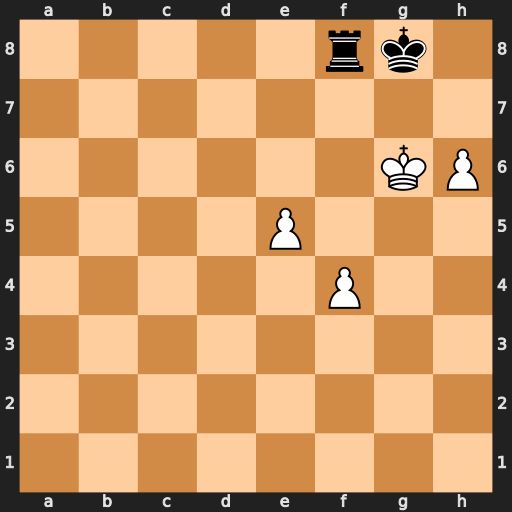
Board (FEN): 5rk1/8/6KP/4P3/5P2/8/8/8
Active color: w
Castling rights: -
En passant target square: -
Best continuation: h7+ Kh8 f5 Rc8 e6